Aerial crown-view tile of a tropical tree (Barro Colorado Island, Panama), acquired 20250715:
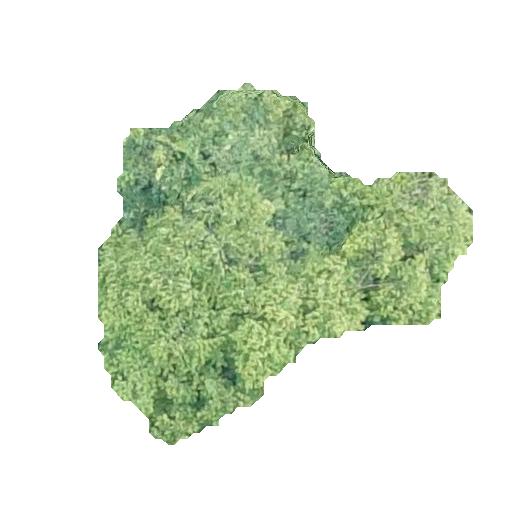
Species: Luehea seemannii
GBIF accepted scientific name: Luehea seemannii
Crown area: 121.029 m²